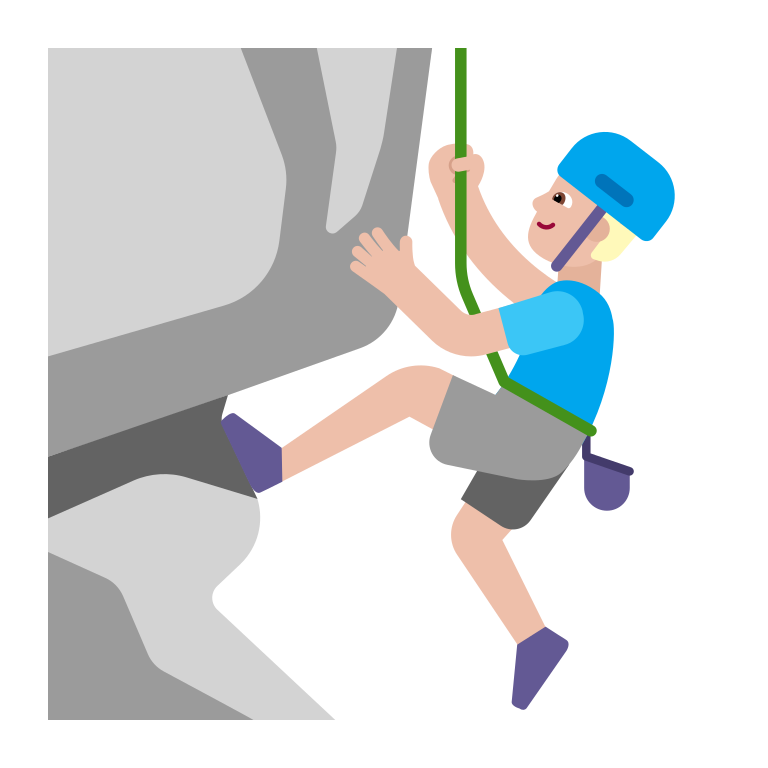
man climbing flat  light